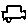
Label: car